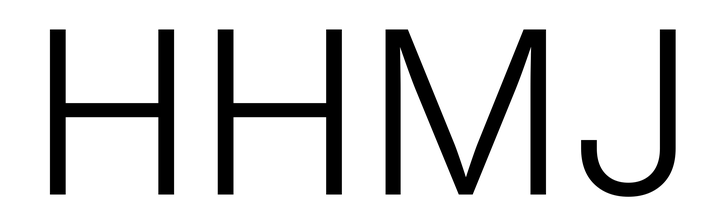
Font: Inter_Light